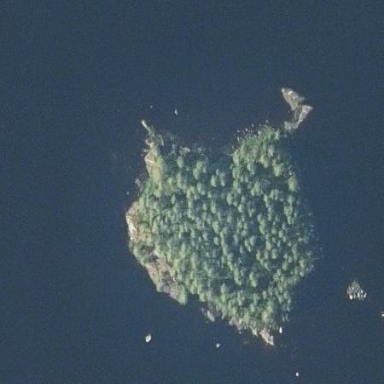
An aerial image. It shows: Islet.